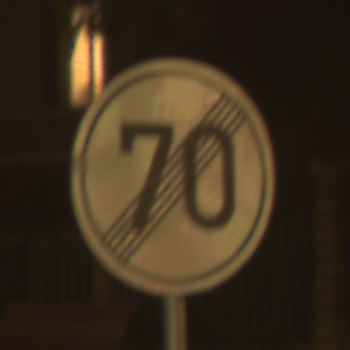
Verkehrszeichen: EndeGeschwindigkeit70
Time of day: Night
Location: Outdoor (Urban)
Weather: Clear
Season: NotSpecified
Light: Artificial